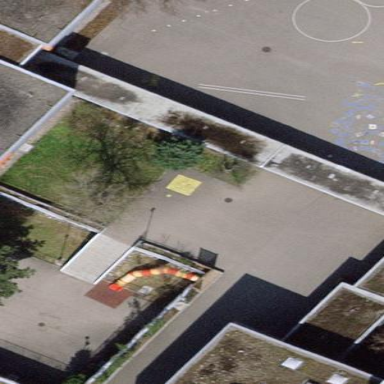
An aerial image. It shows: View of roof of building.